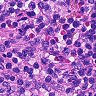
Metastatic tissue present: no